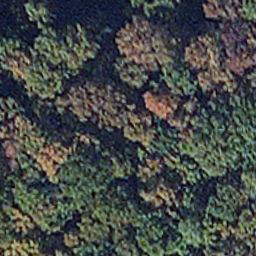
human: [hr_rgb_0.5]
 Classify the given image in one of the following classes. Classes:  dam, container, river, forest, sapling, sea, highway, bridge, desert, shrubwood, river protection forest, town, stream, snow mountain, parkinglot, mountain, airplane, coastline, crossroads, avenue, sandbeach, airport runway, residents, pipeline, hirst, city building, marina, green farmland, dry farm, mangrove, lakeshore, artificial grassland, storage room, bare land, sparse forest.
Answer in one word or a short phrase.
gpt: mangrove